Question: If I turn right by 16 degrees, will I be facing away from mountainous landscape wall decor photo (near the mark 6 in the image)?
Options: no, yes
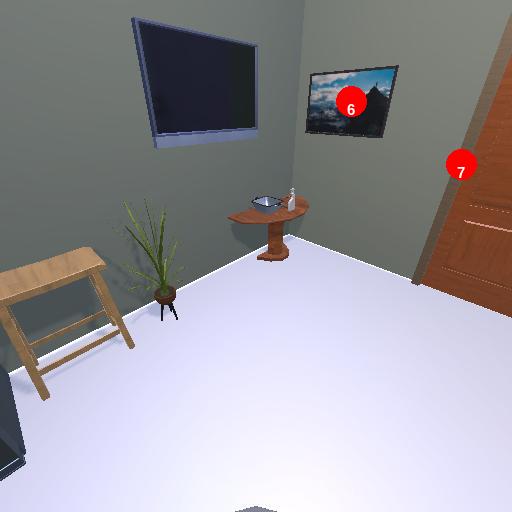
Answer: no